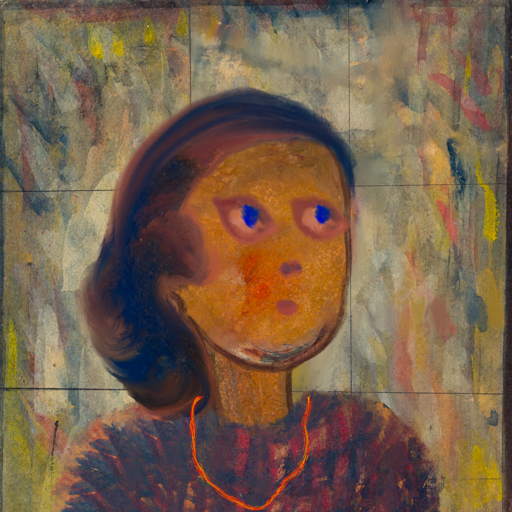
Background: GypsyMother, Head And Neck Side: Pipe, Face Side: Mother_And_Son_Mother, Bust: In_The_Sun, Hair Side: Mother_And_Son_Son, Head Accessory: Blank, Second Necklace: Gypsy_Mother_2, Necklace: Blank, Baby: Blank